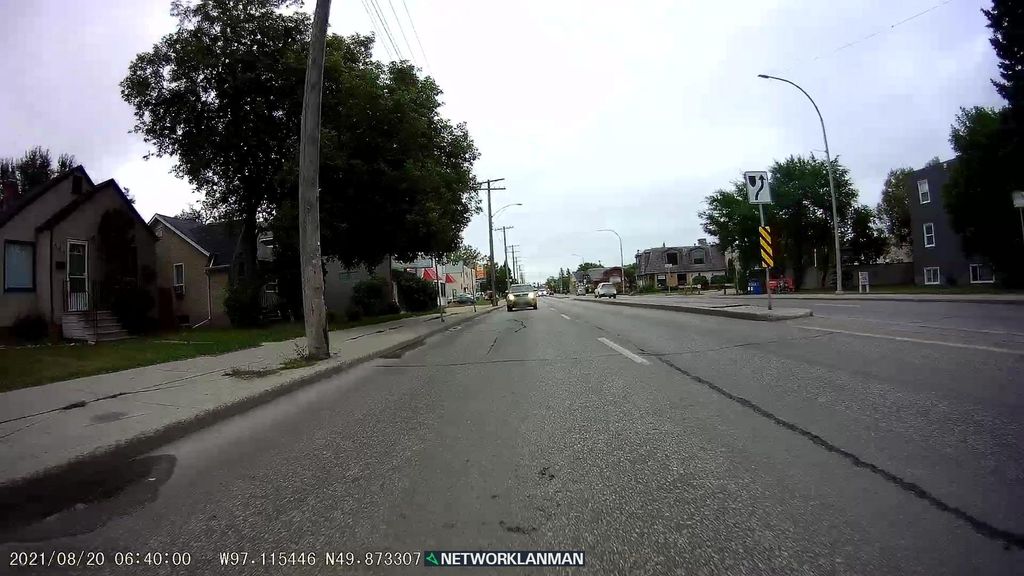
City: winnipeg